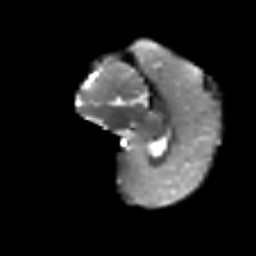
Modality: T2w
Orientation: sagittal
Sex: male
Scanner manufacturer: siemens
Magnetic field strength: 3 T
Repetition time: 5 s
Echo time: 0.071 s